Question: I want my MKMapView to zoom 'User Location' and the Annotation as close as possible.
The map already show both, but is zoomed out to the whole country.
How can I do that?
And I don't know why the Annotation and Pin are not animated.
My Code:
'''
//Coords User
CLLocationCoordinate2D user_location;
user_location.latitude = mapView.userLocation.location.coordinate.latitude;
user_location.longitude = mapView.userLocation.location.coordinate.longitude;
//Coords Annotation
CLLocationCoordinate2D club_location;
club_location.latitude = [self.clubInfo.latitude doubleValue];
club_location.longitude = [self.clubInfo.longitude doubleValue];
MKMapPoint userPoint = MKMapPointForCoordinate(user_location);
MKMapPoint annotationPoint = MKMapPointForCoordinate(club_location);
MKMapRect userRect = MKMapRectMake(userPoint.x, userPoint.y, 0, 0);
MKMapRect annotationRect = MKMapRectMake(annotationPoint.x, annotationPoint.y, 0, 0);
MKMapRect unionRect = MKMapRectUnion(userRect, annotationRect);
MKMapRect unionRectThatFits = [mapView mapRectThatFits:unionRect];
[mapView setVisibleMapRect:unionRectThatFits animated:YES];
// Add an annotation
MKPointAnnotation *annotation = [[MKPointAnnotation alloc] init];
annotation.coordinate = club_location;
annotation.title = self.clubInfo.clubName;
annotation.subtitle = @"Pin!";
[mapView addAnnotation:annotation]; // This was missing
[mapView selectAnnotation:annotation animated:YES];
'''

Logs:
'''
userRect: {{134217728.0, 134217728.0}, {0.0, 0.0}}
annotationRect: {{99775488.0, 152579328.0}, {0.0, 0.0}}
unionRect: {{99775488.0, 134217728.0}, {34442240.0, <PHONE>.0}}
mapView.visibleMapRect: {{96025087.6, 116070015.1}, {41943040.7, 54657025.8}}
'''
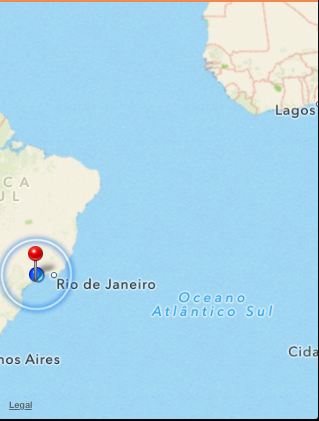
Answer: If I understand well, you want those two annotations to be visible with maximum possible zoom. I found this solution that .
'''
// You have coordinates
CLLocationCoordinate2D user = ...;
CLLocationCoordinate2D annotation = ...;
// Make map points
MKMapPoint userPoint = MKMapPointForCoordinate(user);
MKMapPoint annotationPoint = MKMapPointForCoordinate(annotation);
// Make map rects with 0 size
MKMapRect userRect = MKMapRectMake(userPoint.x, userPoint.y, 0, 0);
MKMapRect annotationRect = MKMapRectMake(annotationPoint.x, annotationPoint.y, 0, 0);
// Make union of those two rects
MKMapRect unionRect = MKMapRectUnion(userRect, annotationRect);
// You have the smallest possible rect containing both locations
MKMapRect unionRectThatFits = [mapView mapRectThatFits:unionRect];
[mapView setVisibleMapRect:unionRectThatFits animated:YES];
'''